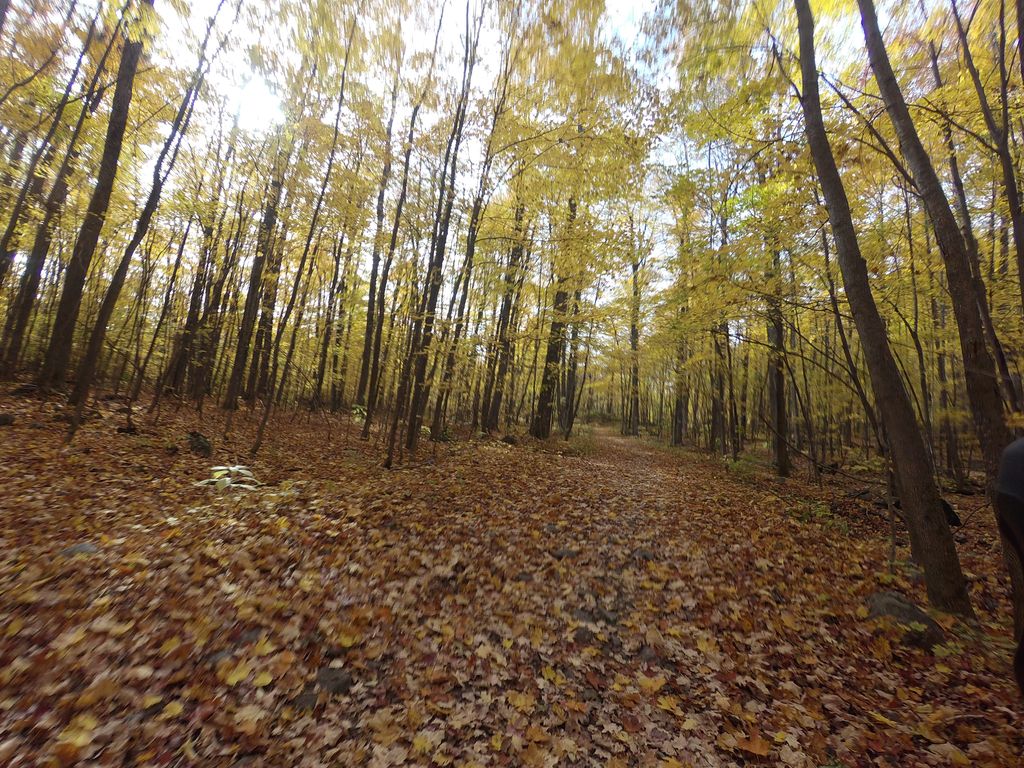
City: ottawa-gatineau